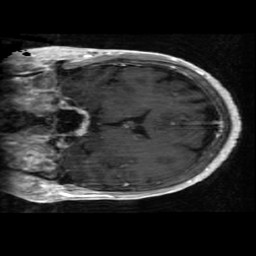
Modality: T1w
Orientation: coronal
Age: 59
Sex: female
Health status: ill